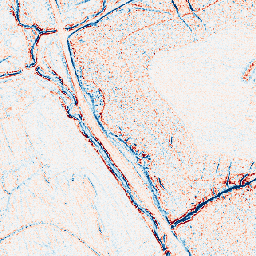
Category: edge_preserving
Decomposition family: bilateral
Decomposition parameters: d: 5
sigma_color: 100
sigma_space: 150
Upsampling method: area
Upsampling parameters: scale: 4
Upsampling scale: 4